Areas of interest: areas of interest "Park and greenspace"
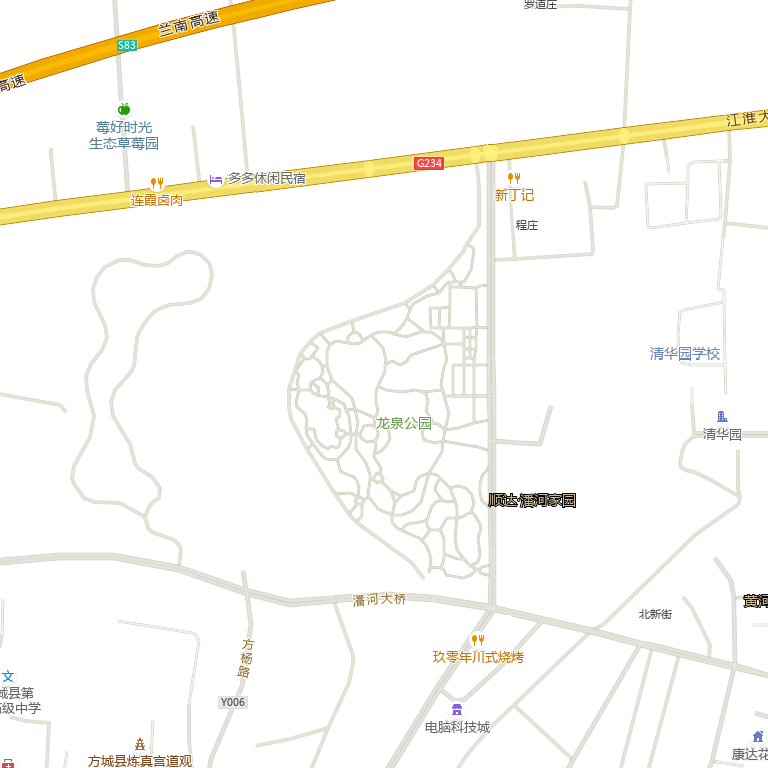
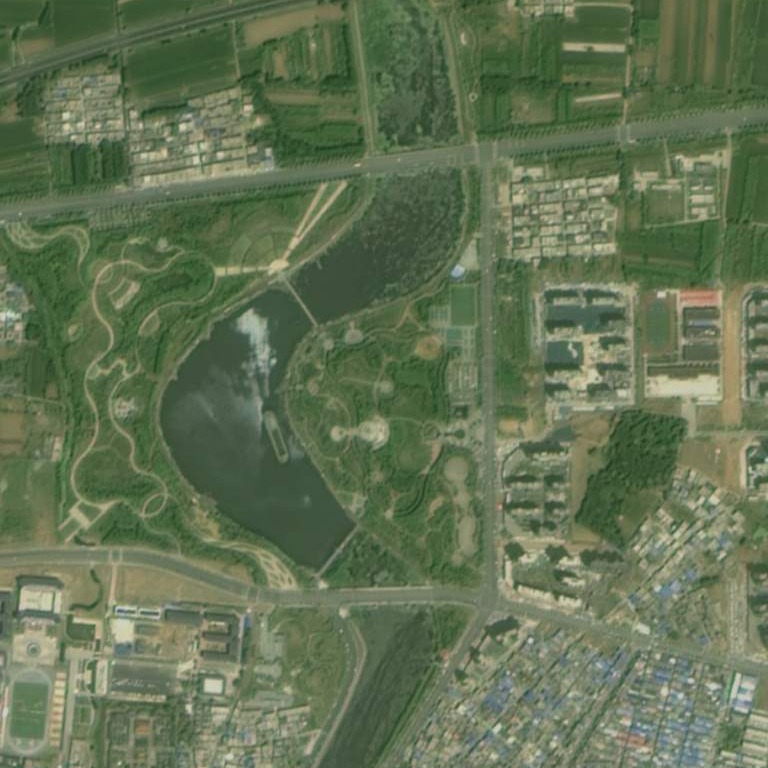